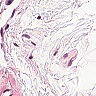
Metastatic tissue present: no